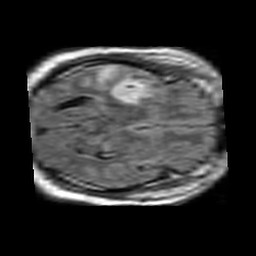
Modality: FLAIR
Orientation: axial
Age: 55
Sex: male
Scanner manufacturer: philips
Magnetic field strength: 1.5 T
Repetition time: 11 s
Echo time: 0.14 s